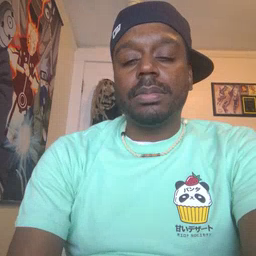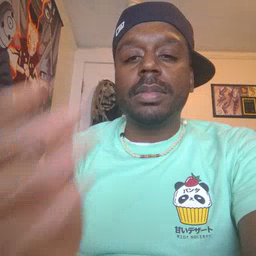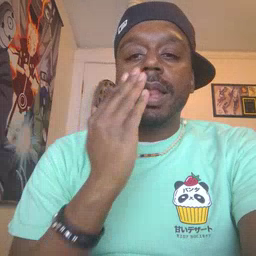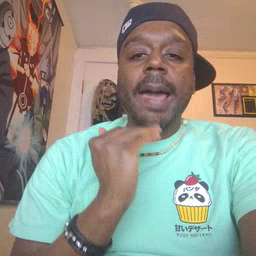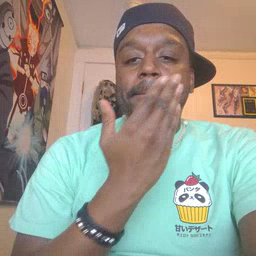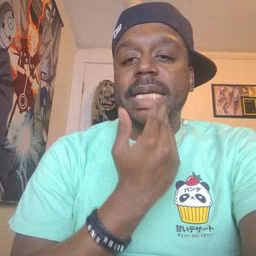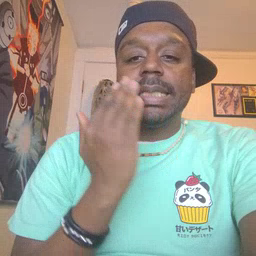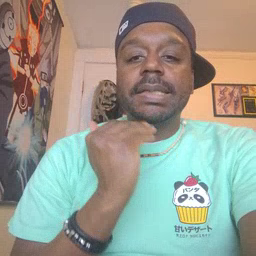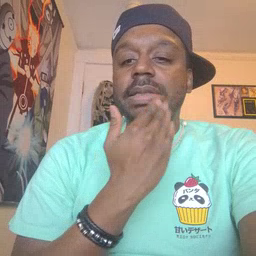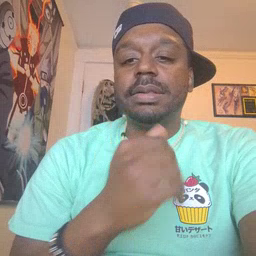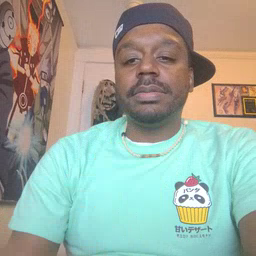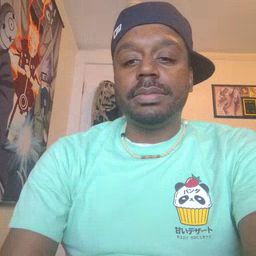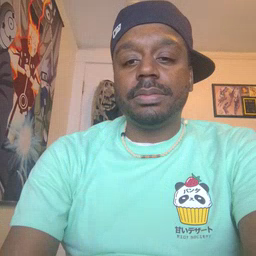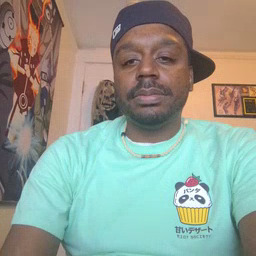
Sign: napkin